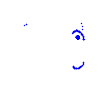
Particle: electron